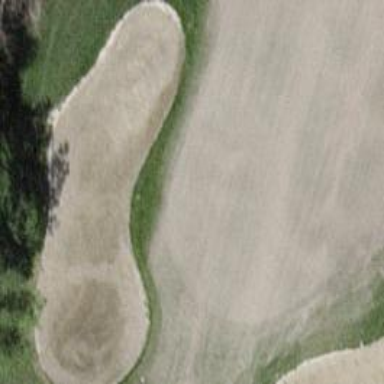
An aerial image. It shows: Golf bunker.